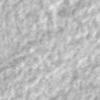
Label: no_change